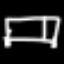
Label: bed